Question: What is the measurement shown in the image?
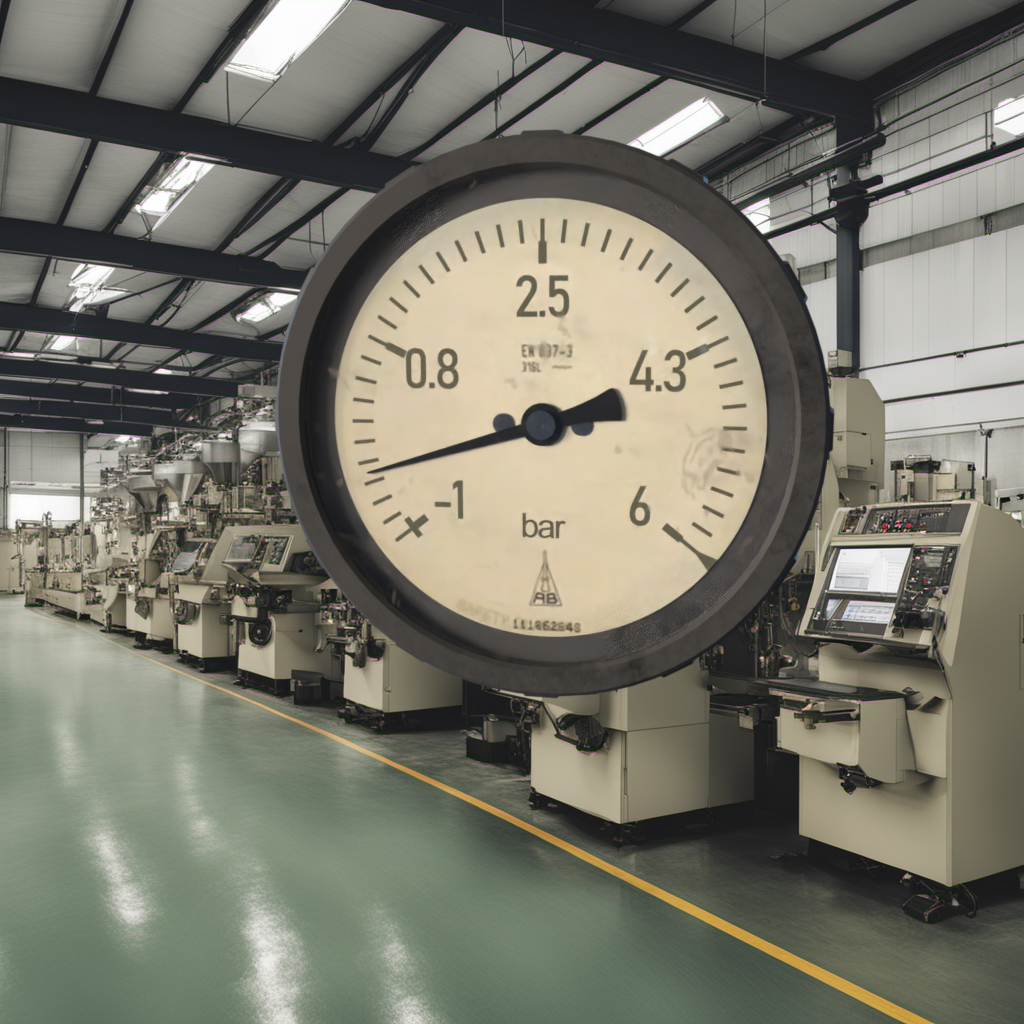
Answer: The result is -0.39
Question: What is the value range of the measurement in the image?
Answer: The range is from -1 to 6
Question: What is the minimum and maximum reading range of this measurement?
Answer: The minimum value is -1 and the maximum value is 6